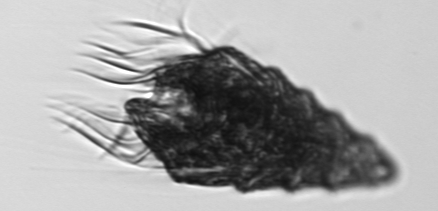
Label: Laboea_strobila